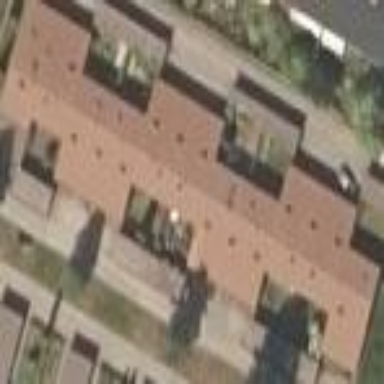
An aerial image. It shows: Flat roof terrace building.